Question: '''
var $container = $('#map');
var width = $container.innerWidth();
var height = $container.innerHeight();
var projection = d3.geo.equirectangular()
.scale(100)
.translate([width / 2, height / 2]);
var defaultPath = d3.geo.path()
.projection(projection);
var map = d3.select('#map')
.attr('width', width)
.attr('height', height)
.classed('worldmap', true);
var originalScale=projection.scale();
var countries = {};
d3.json("Scripts/worldMapCountriesTopo.js", function (error, world) {
countries = topojson.feature(world, world.objects.countries).features;
var bounds = d3.geo.bounds(topojson.feature(world, world.objects.countries));
var g = map.append('g');
g.selectAll('path')
.data(countries)
.enter()
.append('path')
.attr('class', function (d) {
return 'country' + ' ' + d.properties.name.split(' ').join('-');
})
.attr('d', defaultPath)
.attr('stroke-width', '0.2em');
var scale = projection.scale();
var hscale = scale * width / (bounds[1][0] - bounds[0][0]);
var vscale = scale * height / (bounds[1][1] - bounds[0][1]);
scale = (hscale < vscale) ? hscale : vscale;
var offset = [width - (bounds[0][0] + bounds[1][0]) / 2,
height - (bounds[0][1] + bounds[1][1]) / 2];
var newProjection = projection.scale(scale).translate(offset);
defaultPath.projection(newProjection);
originalScale= projection.scale();
});
'''
I took the ref from <URL>
Its works fine but now given multiple countries, I wish to get the center and zoom.
I have tried taking the d3.geo.bounds for the selected countries and then calculating the scaling factor here is the snippet
'''
var boundingBoxes = [];
for (var i = 0; i < countries.length; i++) {
for (var j = 0; j < selectedCountries.length; j++) {
if (d3.select(selectedCountries[j].name.toUpperCase() == countries[i].properties.name.toUpperCase()) {
boundingBoxes.push(defaultPath.bounds(countries[i]));
}
}
}
var left = [], bottom = [], right = [], top = [];
for (var i = 0; i < boundingBoxes.length; i++) {
left.push(boundingBoxes[i][0][0]);
bottom.push(boundingBoxes[i][0][1]);
right.push(boundingBoxes[i][1][0]);
top.push(boundingBoxes[i][1][1]);
}
var maxBottom=d3.max(bottom, function (d) { return d; });
var maxRight=d3.max(right, function (d) { return d; })
var minLeft=d3.min(left, function (d) { return d; })
var minTop = d3.min(top, function (d) { return d; })
var widthToZoom = maxRight - minLeft;
var heightToZoom = maxBottom - minTop;
var zoomHScale = (originalScale * widthToZoom) / width;
var zoomVScale = (originalScale * heightToZoom) / height;
var zoomScale =(zoomHScale < zoomVScale) ? zoomVScale : zoomHScale;
'''
Here I am getting the negative heightToZoom. Am I doing it right? Is there any other way to do it ?

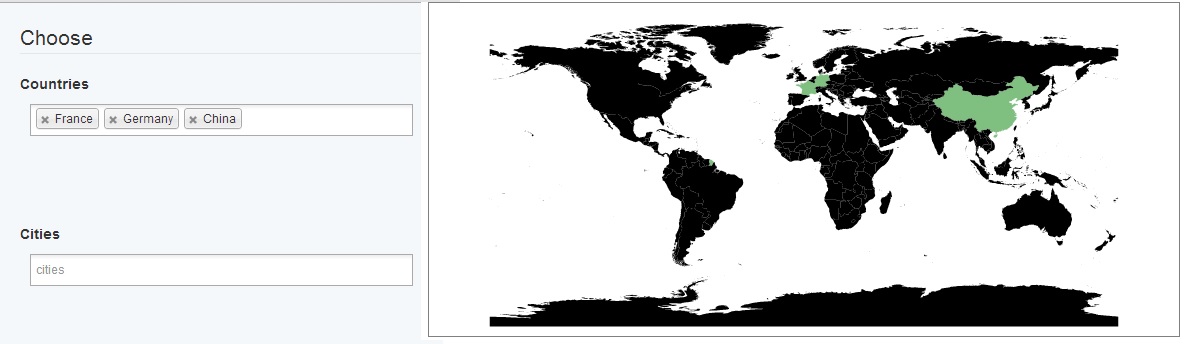
Answer: You need to figure out which direction is coordinate system of your data for y axis.
If it is downwards, than your code seems fine to me.
If it is upwards, than you need to change these lines:
'''
var maxBottom=d3.max(bottom, function (d) { return d; });
var minTop = d3.min(top, function (d) { return d; })
...
var heightToZoom = maxBottom - minTop;
'''
to these lines:
'''
var maxTop=d3.max(top, function (d) { return d; });
var minBottom=d3.min(bottom, function (d) { return d; })
...
var heightToZoom = maxTop - minBottom;
'''
I cant guarantee that this is solution, since I cant see your files, but its definitely worth checking.